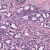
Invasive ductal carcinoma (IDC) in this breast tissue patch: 1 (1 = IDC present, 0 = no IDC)